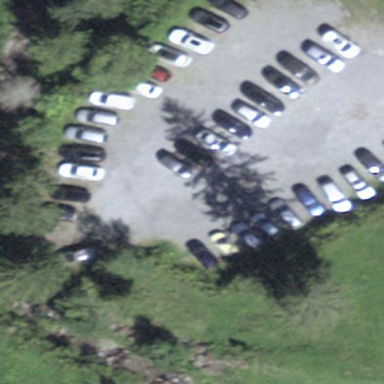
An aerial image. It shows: Parking area with surface.